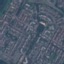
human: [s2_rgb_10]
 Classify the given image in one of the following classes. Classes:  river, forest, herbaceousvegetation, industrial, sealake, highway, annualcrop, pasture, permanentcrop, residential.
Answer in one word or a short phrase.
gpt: Residential